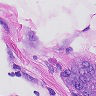
Metastatic tissue present: yes